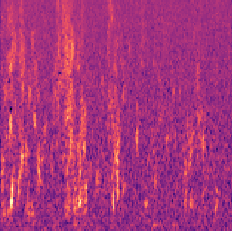
Sound class: Sea waves